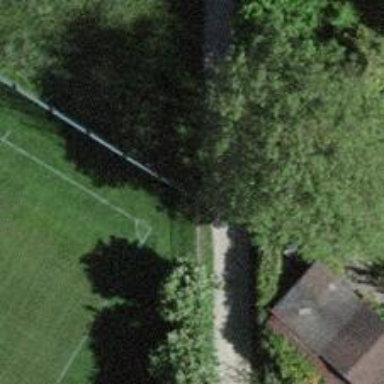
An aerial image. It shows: Fence.